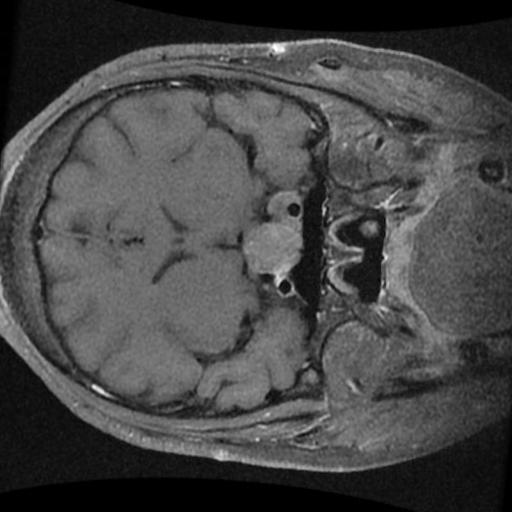
Label: brain_tumor